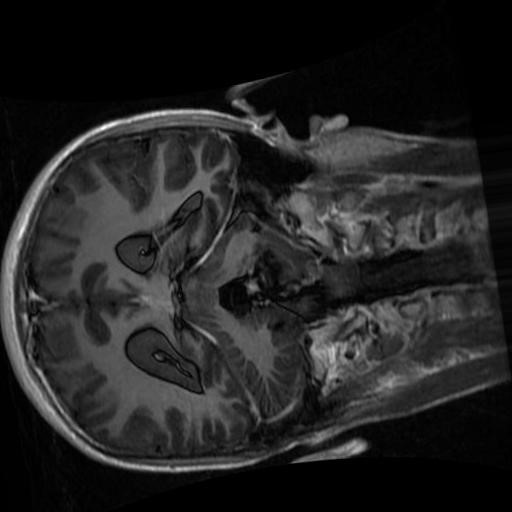
Label: brain_glioma